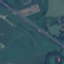
Land use / land cover class: Highway